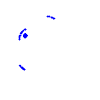
Particle: pion